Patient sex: F
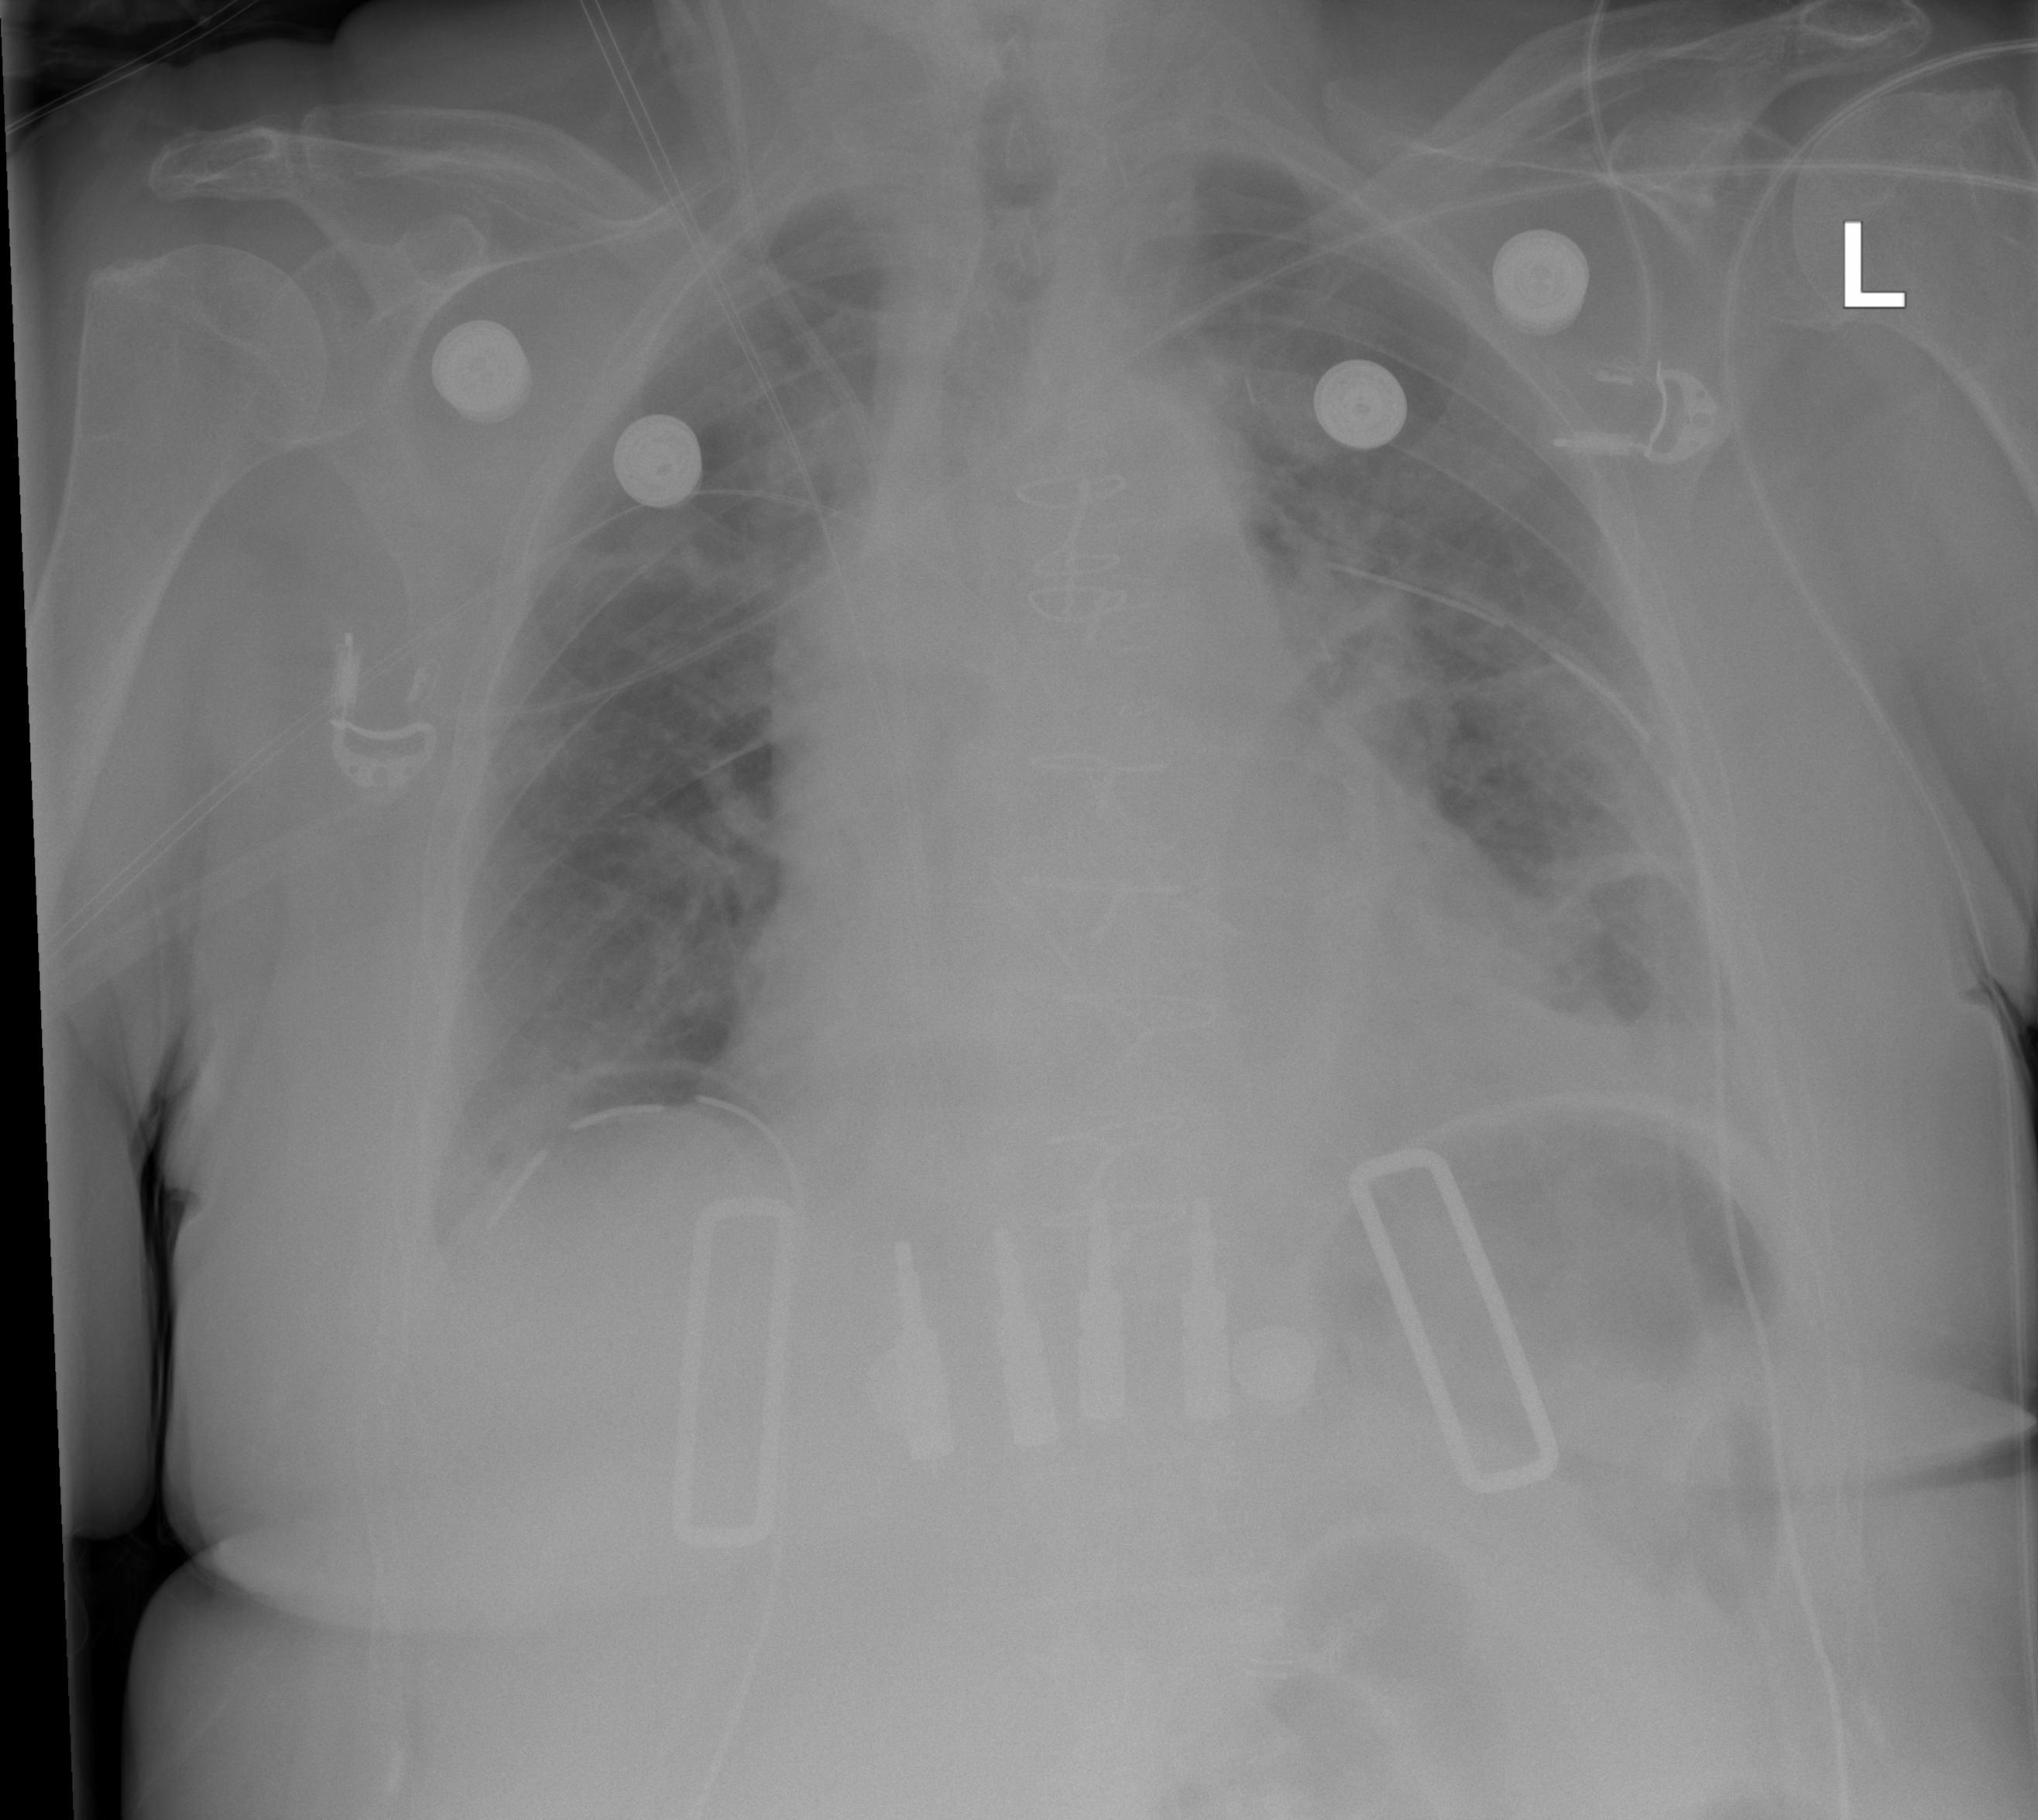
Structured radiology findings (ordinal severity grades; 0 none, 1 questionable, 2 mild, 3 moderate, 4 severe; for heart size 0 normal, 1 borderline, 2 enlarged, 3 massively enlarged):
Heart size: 2
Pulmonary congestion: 2
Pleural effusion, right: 0
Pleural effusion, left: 2
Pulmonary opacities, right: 1
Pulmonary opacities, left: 2
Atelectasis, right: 2
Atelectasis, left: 2